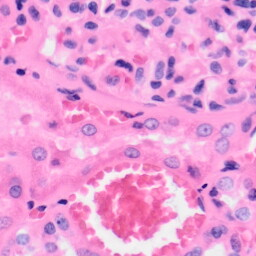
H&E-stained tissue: Kidney